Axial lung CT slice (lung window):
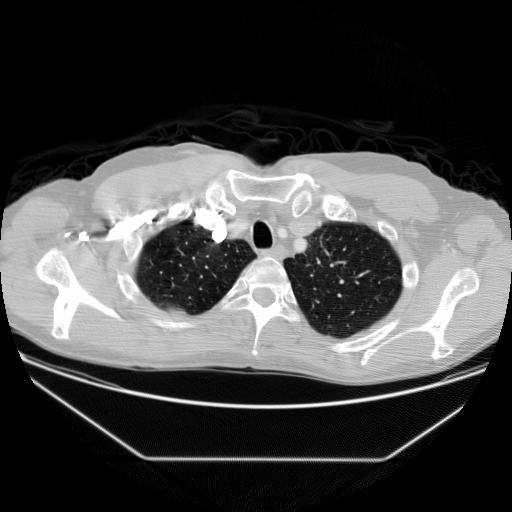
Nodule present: no